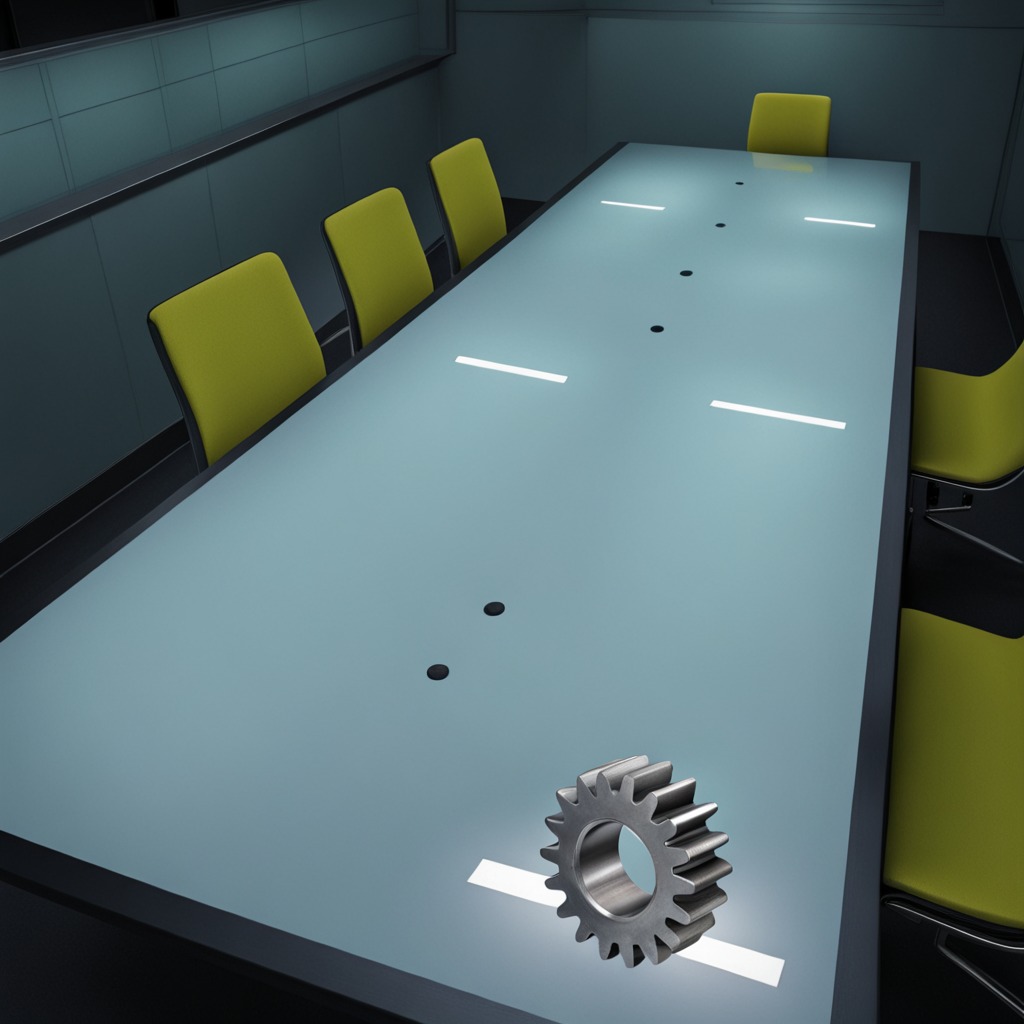
A steel gear with teeth is lying on the table in the railway signal maintenance room.